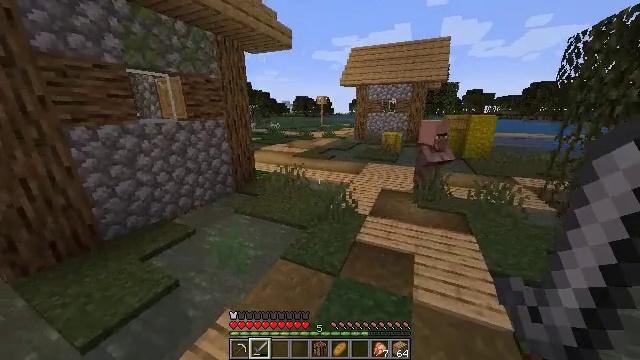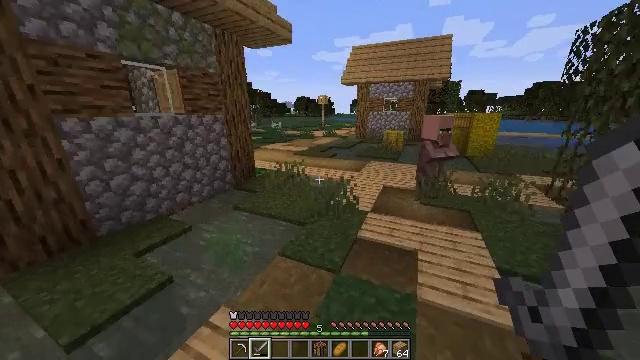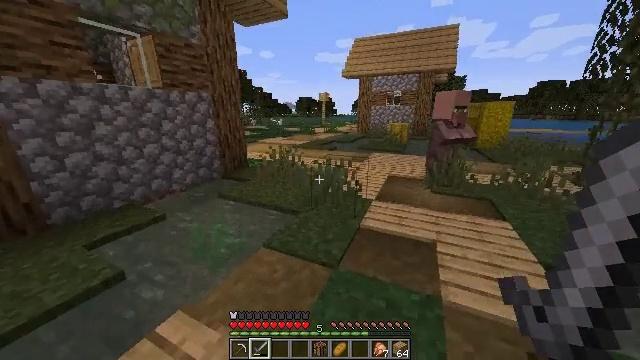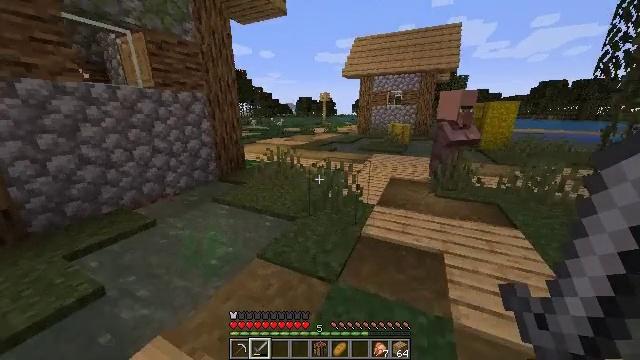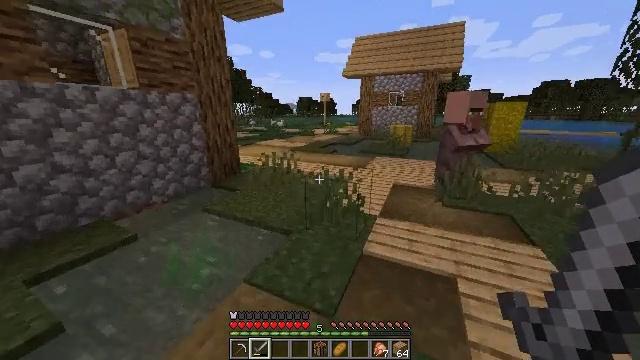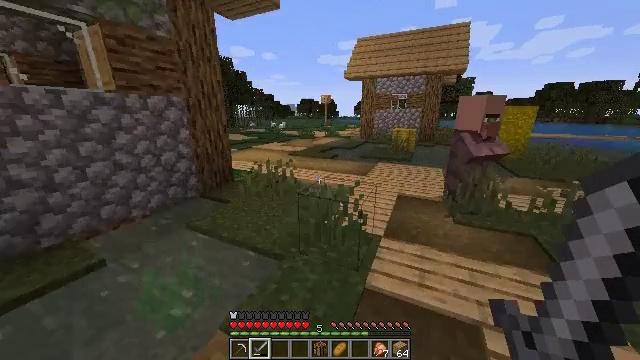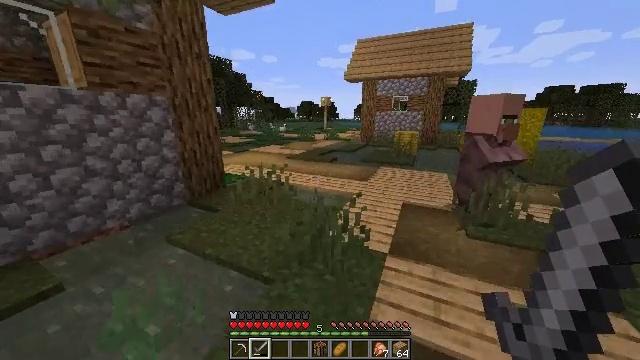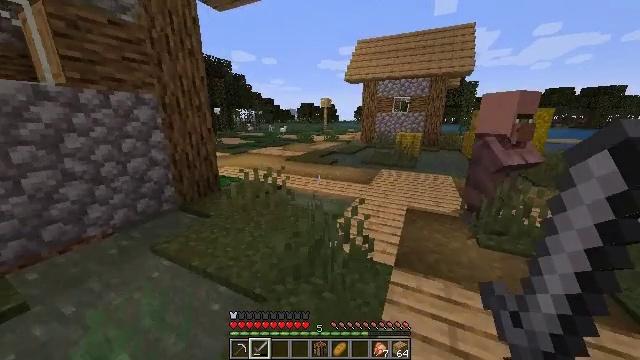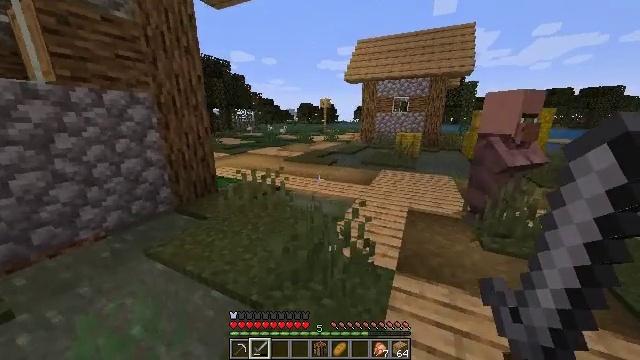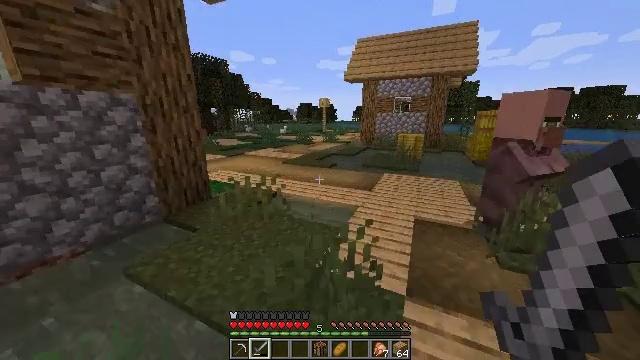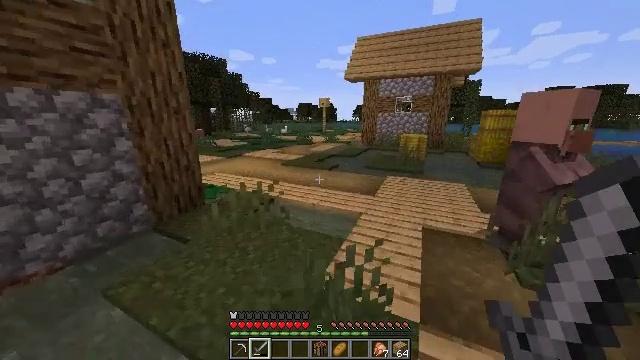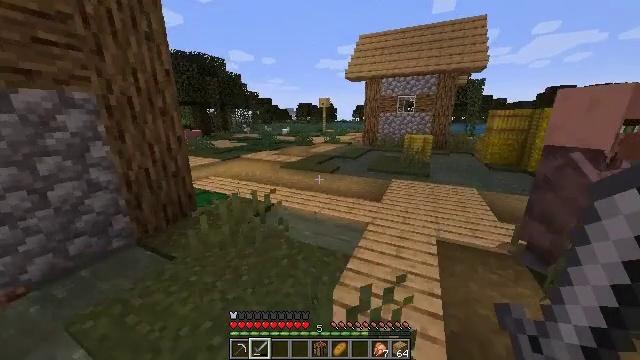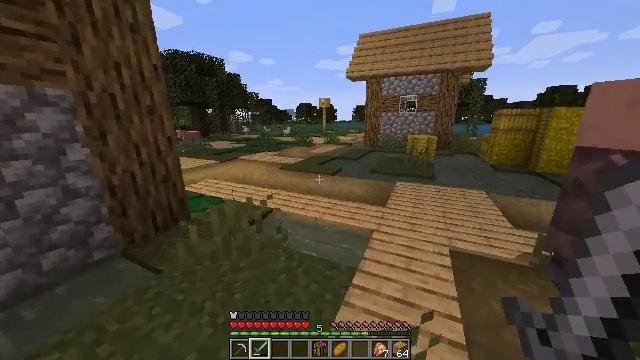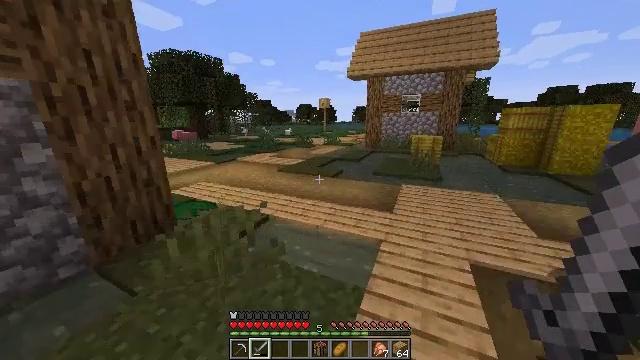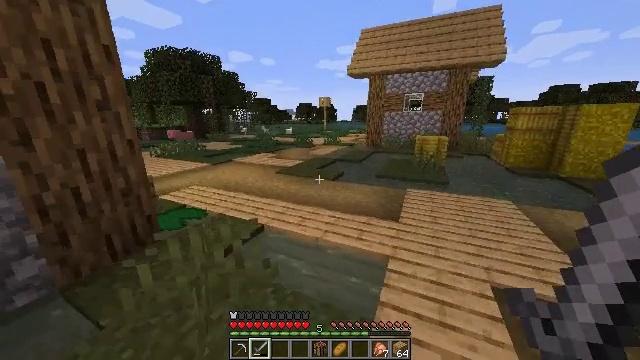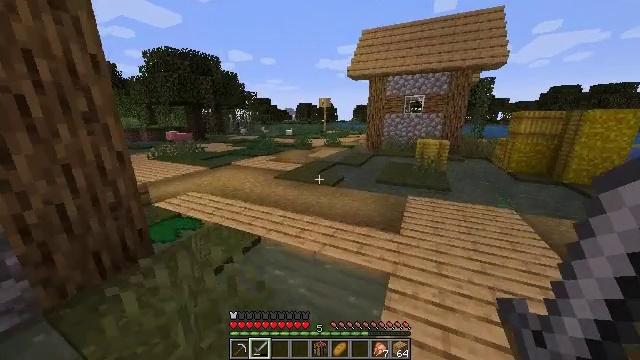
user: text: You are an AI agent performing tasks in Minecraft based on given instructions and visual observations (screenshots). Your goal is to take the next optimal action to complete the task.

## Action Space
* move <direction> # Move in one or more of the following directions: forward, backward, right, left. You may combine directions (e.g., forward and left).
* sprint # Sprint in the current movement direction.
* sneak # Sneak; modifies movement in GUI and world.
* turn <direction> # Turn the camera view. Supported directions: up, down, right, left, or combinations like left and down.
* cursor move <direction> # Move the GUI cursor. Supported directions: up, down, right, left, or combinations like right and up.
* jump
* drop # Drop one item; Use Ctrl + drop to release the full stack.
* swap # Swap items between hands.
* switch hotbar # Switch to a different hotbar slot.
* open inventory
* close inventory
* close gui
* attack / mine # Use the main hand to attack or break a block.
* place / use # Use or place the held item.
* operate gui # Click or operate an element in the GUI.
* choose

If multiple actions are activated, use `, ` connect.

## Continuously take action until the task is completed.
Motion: motion action
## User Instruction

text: Kill the chicken.
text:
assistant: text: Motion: move forward, sprint
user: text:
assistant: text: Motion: move forward, sprint
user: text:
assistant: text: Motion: move forward, sprint
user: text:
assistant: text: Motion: move forward, sprint
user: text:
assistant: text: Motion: move forward, sprint
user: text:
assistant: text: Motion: move forward, sprint
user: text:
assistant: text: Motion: move forward, sprint
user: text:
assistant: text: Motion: move forward, sprint
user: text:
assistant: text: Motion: move forward, sprint
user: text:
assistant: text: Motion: move forward, sprint
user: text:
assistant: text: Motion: move forward, sprint
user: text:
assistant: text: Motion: move forward, sprint
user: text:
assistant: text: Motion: move forward, sprint
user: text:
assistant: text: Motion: move forward, sprint
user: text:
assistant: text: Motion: move forward, sprint, jump
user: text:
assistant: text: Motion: move forward, sprint, jump
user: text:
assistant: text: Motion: move forward, sprint, turn left, jump
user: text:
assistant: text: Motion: move forward, sprint, turn left, jump
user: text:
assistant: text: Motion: move forward, sprint, turn left, jump
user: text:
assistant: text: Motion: move forward, sprint, turn left, jump
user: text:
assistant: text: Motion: move forward, sprint, turn left and up
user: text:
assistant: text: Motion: move forward, sprint, turn left and up
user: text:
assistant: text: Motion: move forward, sprint, turn left
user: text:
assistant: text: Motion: move forward, sprint, turn left and up
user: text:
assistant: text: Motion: move forward and move right, sprint
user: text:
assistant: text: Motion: move forward and move right, sprint
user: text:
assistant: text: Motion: move forward and move right, sprint
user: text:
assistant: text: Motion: move forward and move right, sprint
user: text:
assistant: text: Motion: move forward and move right, sprint, turn left
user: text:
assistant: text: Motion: move forward and move right, sprint, turn left